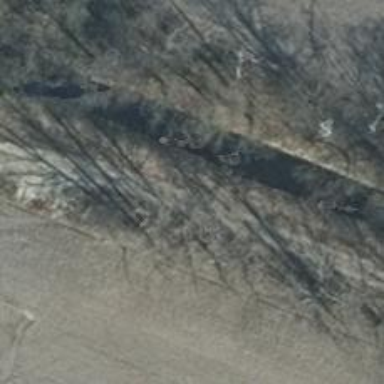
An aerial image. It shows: Dirt track road with grade3 tracktype.